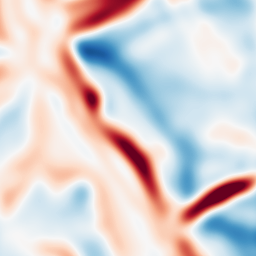
Category: multiscale
Decomposition family: log
Decomposition parameters: sigma: 10
Upsampling method: bilinear
Upsampling parameters: scale: 4
Upsampling scale: 4